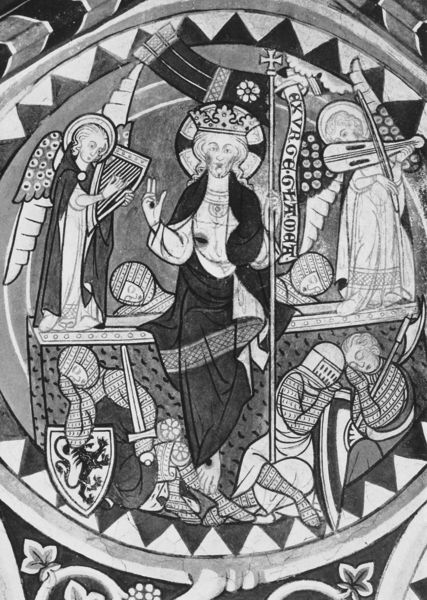
Titel: Kloster Wienhausen (Zisterzienserkloster)
Standort: Wienhausen (EU - D - Nds)
Schlagwörter: flügel, himmel, schlaf, weiß, fenster, finger, grau, männer, schwarz, zeichnung, ornament, bild, boden, musik, krone, rund, stock, engel, ranken, schlafen, schlafend, fußboden, stab, fahne, könig, soldaten, schild, kreuz, schwarzweiß, schwert, waffen, soldat, helm, herrscher, ritter, rüstung, wappen, geige, violine, heiligenschein, sarg, löwen, glasfenster, christus, grab, jesus, wundmale, mittelalter, segen, segnen, heiliger, männder, heilige, fresko, laute, harfe, leier, auferstehung, christi, zepter, spruchband, segensgestus, musikinstrumente, golgata, shlafen